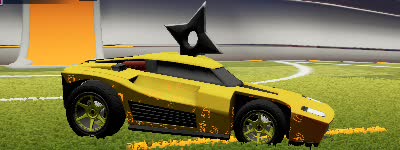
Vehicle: breakout